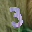
Label: 3